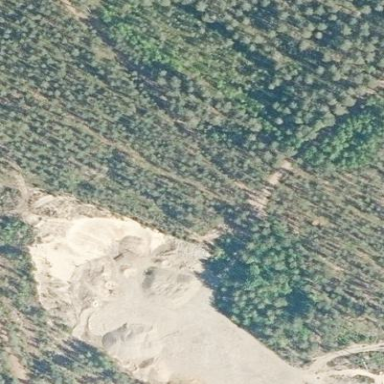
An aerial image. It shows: Quarry extracting sand as natural resource.